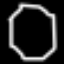
Label: octagon